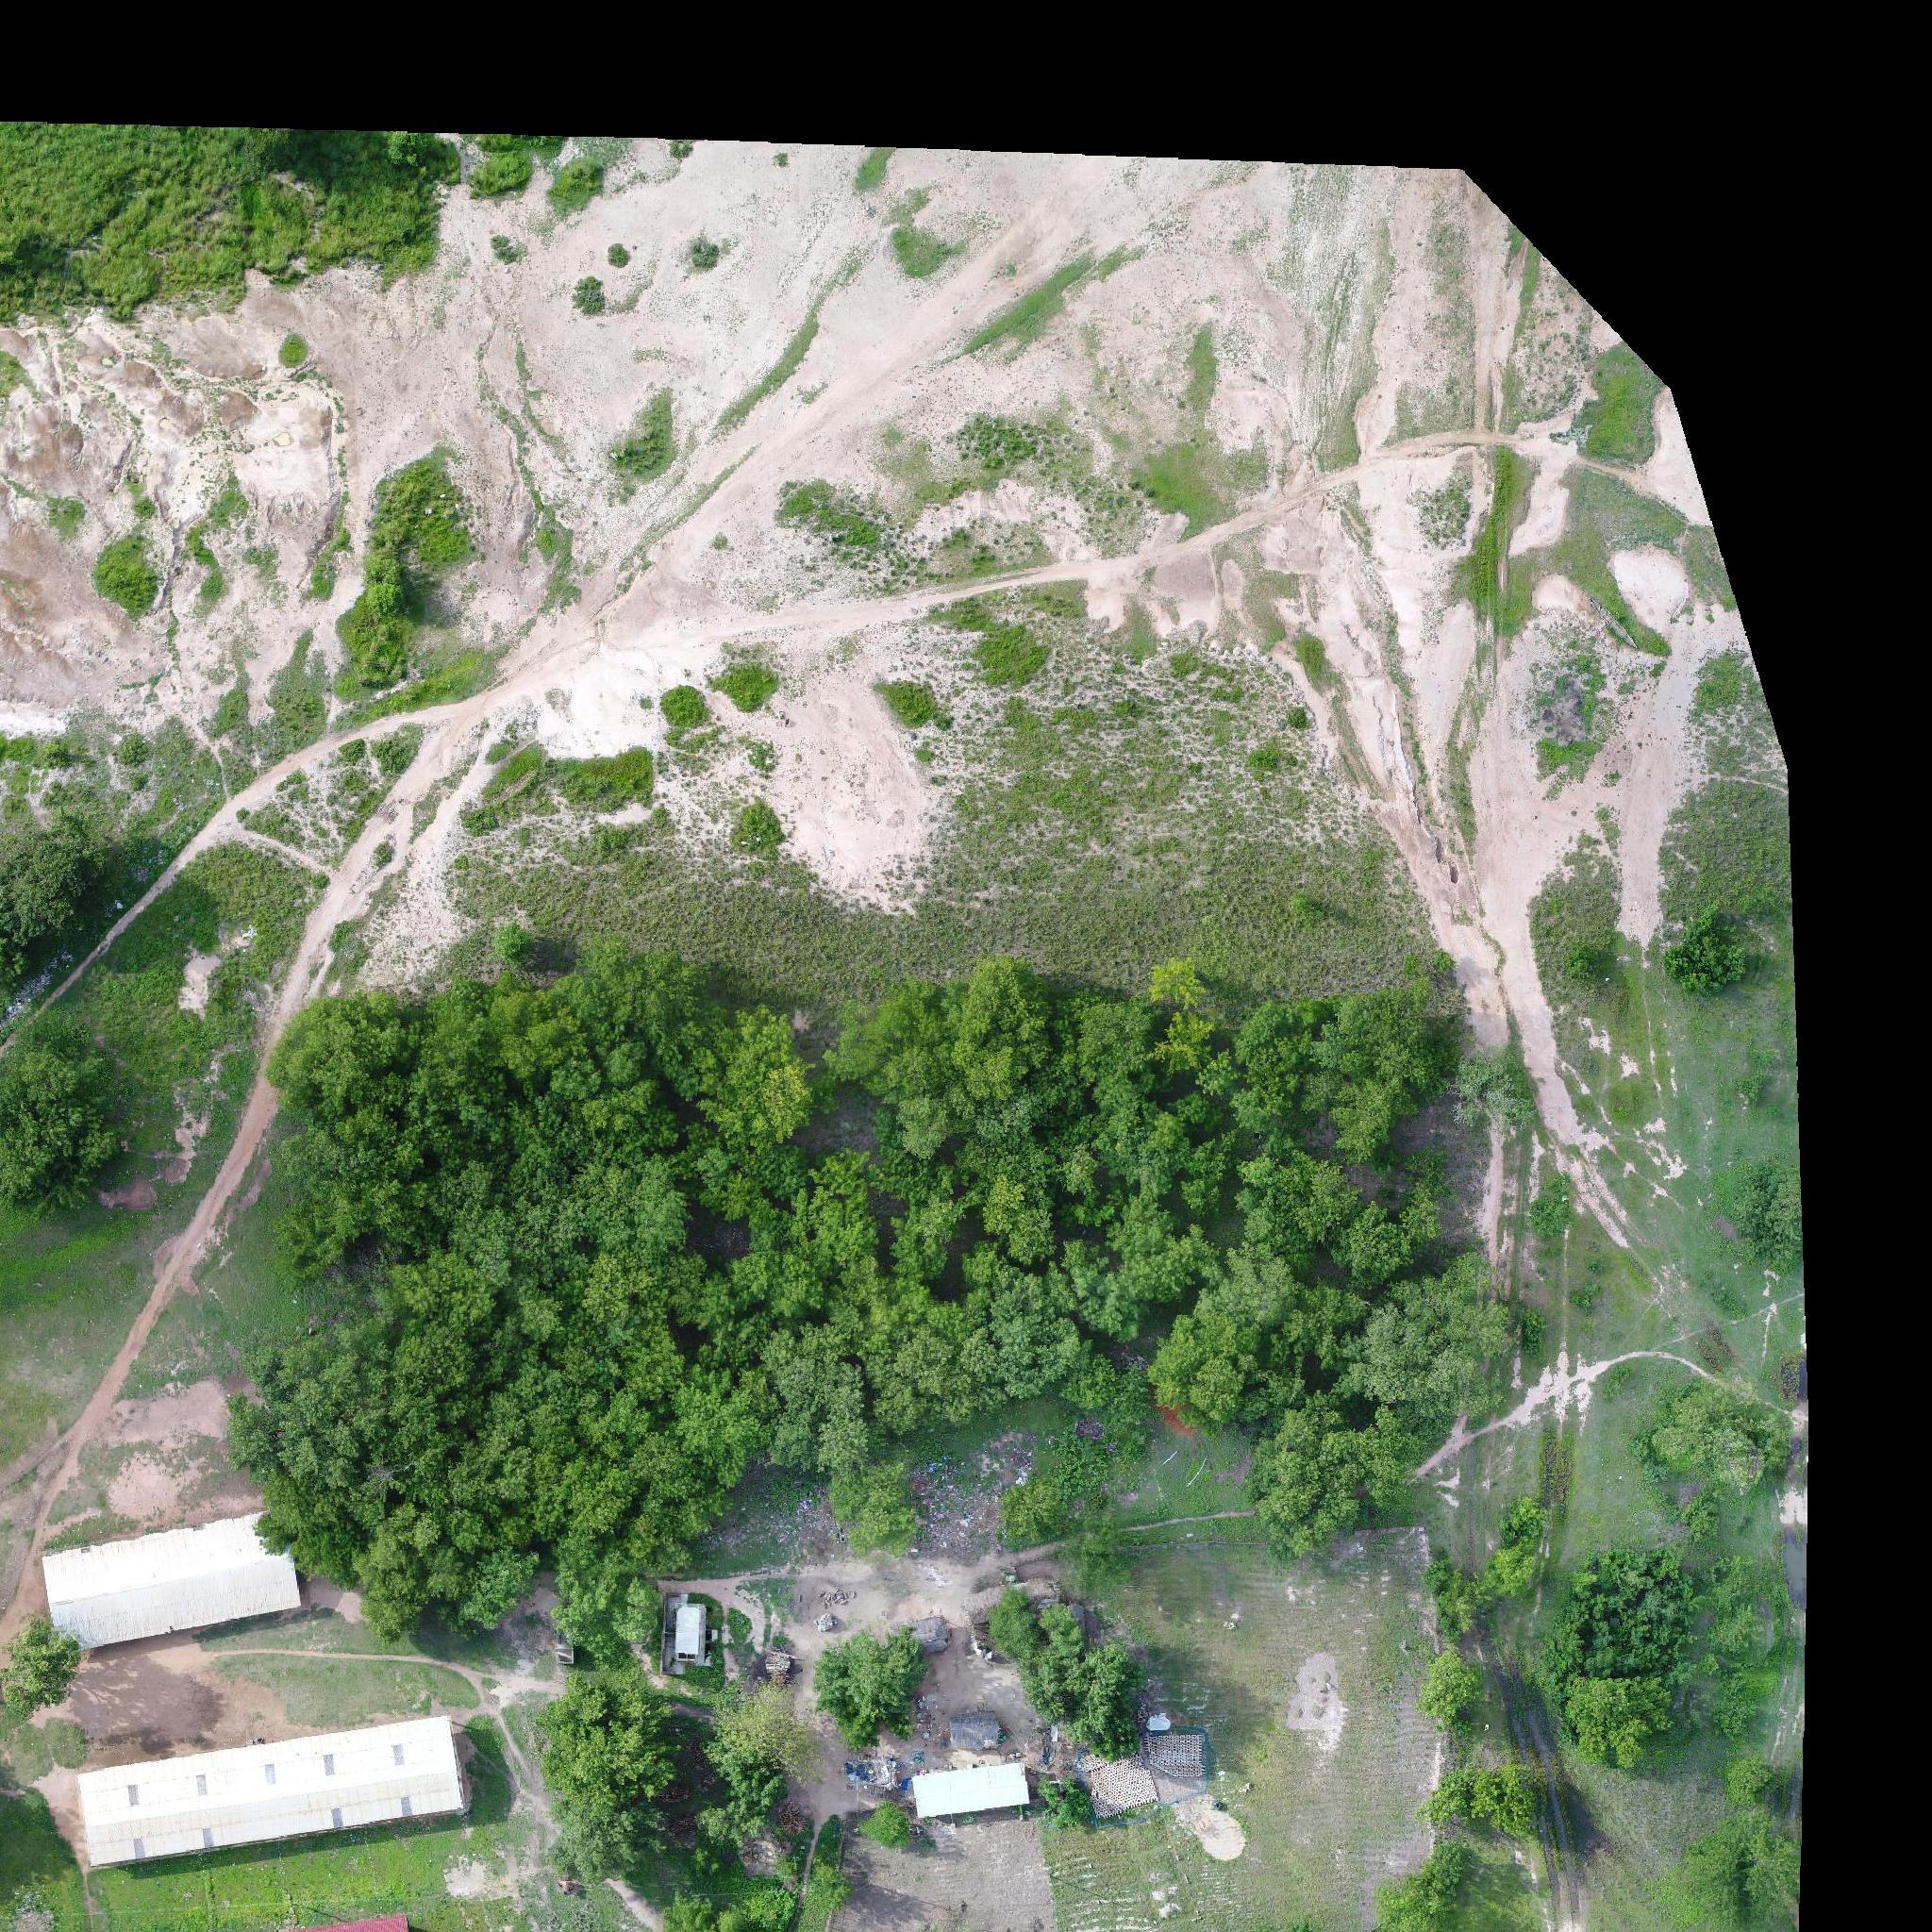
Biome: West Sudanian savanna